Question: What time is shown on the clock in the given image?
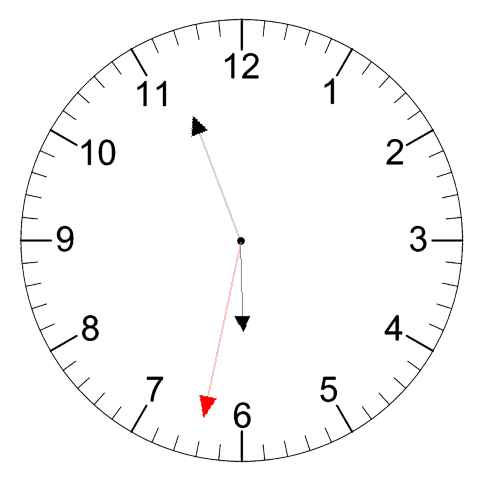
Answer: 05:56:32